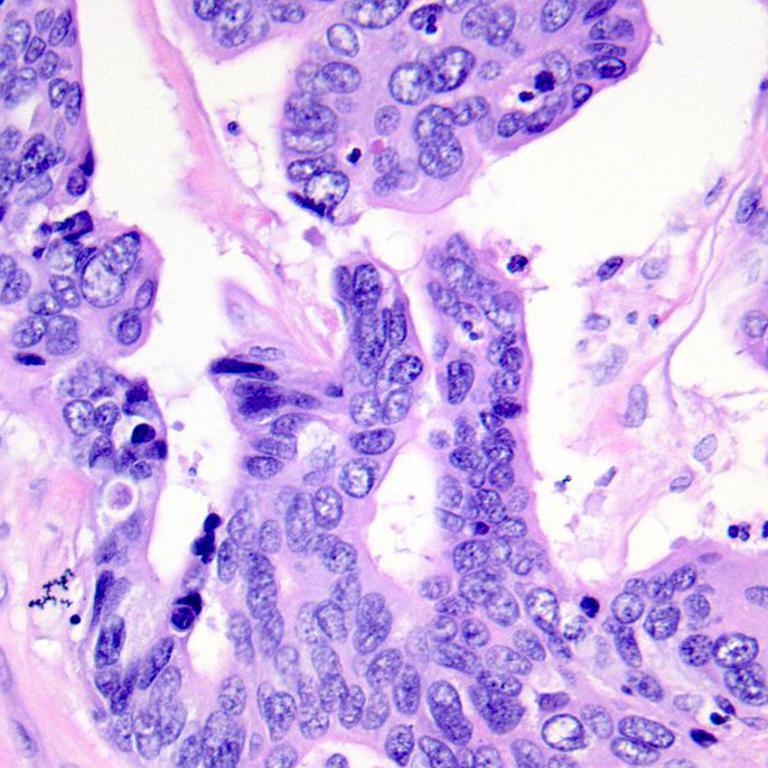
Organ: colon
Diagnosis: adenocarcinomas